Question: I need help with some rather easy macro, but I can't do that. So all I want is to switch between filters - I have two possibilities, by example two colours - black and white, and I only want to have one of them in the moment (I want to add button, so it will work as switch). Here is the situation

I've tried did it with conditional, of course it doesn't work, but hope it will helps you to understand my idea. If one filter is enable, the other one is disabled (so the objects connected with that obviously too).
'''
Sub Makro5()
ActiveSheet.PivotTables("PivotTable3").PivotFields("colour"). _
CurrentPage = "(All)"
If ActiveSheet.PivotTables("PivotTable3").PivotFields("colour")
.PivotItems("black").Visible = False
.PivotItems("white").Visible = True
Then ActiveSheet.PivotTables("PivotTable3").PivotFields ("colour")
.PivotItems("black").Visible = True
.PivotItems("white").Visible = False
Else: ActiveSheet.PivotTables("PivotTable3").PivotFields ("colour")
.PivotItems("black").Visible = False
.PivotItems("white").Visible = True
End Sub
'''
Something is wrong with If, because it's on red and I get "Complie error: Syntax error" info
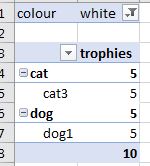
Answer: You need to have the 'Then' on the same line as the 'If'. (You use '_' to tell VBA that "code continues on next line")
You also don't have your 'And' set up correctly, you are making both "Black" and "White" visible before you check if they are visible?
Try this:
'''
Sub ToggleColour()
With ActiveSheet.PivotTables("PivotTable3").PivotFields("colour")
If .PivotItems("white").Visible=True Then
.CurrentPage = "black"
Else
.CurrentPage = "white"
End If
End With
End Sub
'''